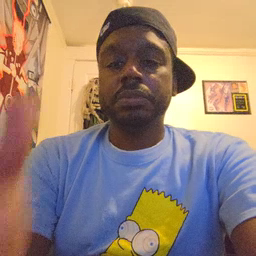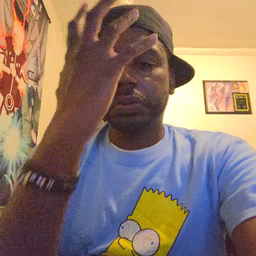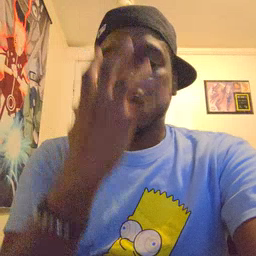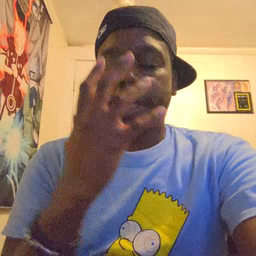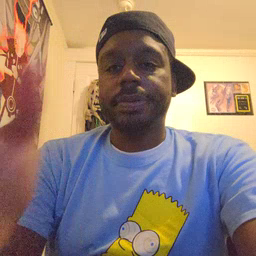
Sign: sad